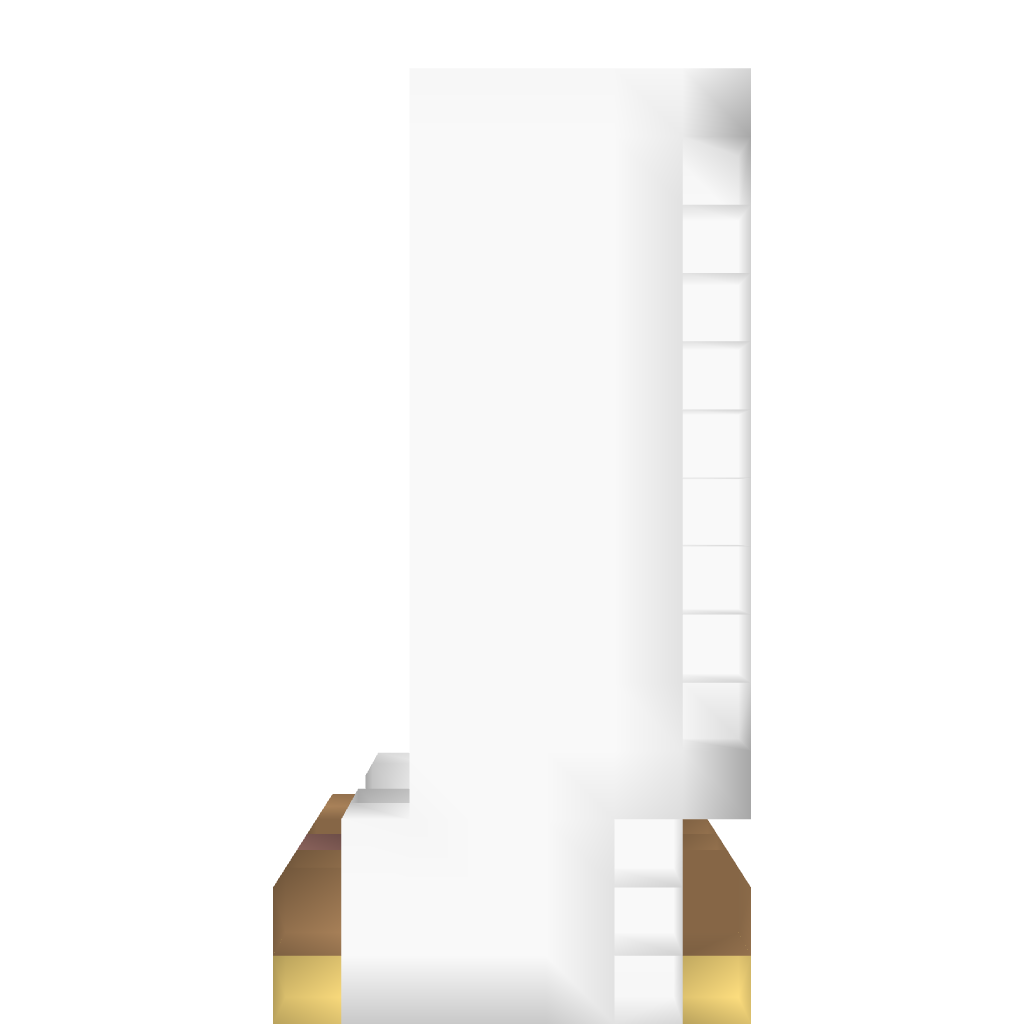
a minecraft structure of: Zombie Sorter bad low quality